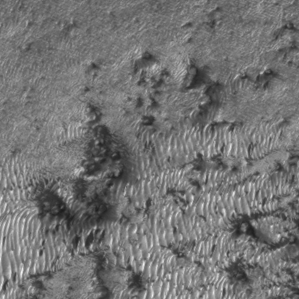
Label: frost